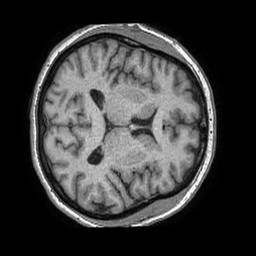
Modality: T1w
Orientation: axial
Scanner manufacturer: philips
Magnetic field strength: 1.5 T
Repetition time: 0.00756 s
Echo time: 0.003437 s